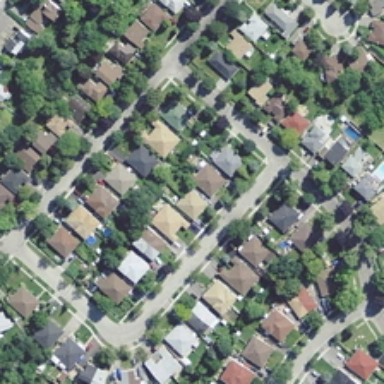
Many buildings and green trees are orderly in a dense residential area .